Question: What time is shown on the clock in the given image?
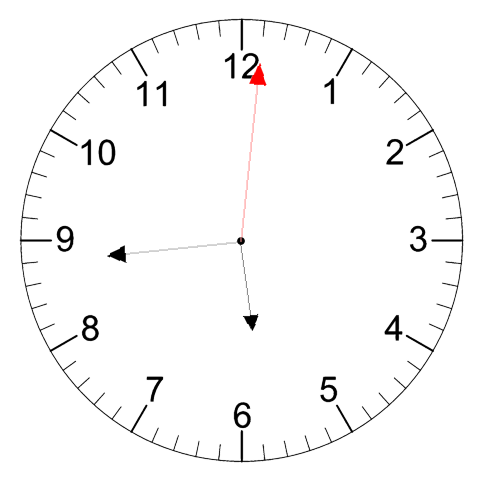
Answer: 05:44:01